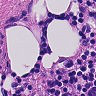
Metastatic tissue present: no